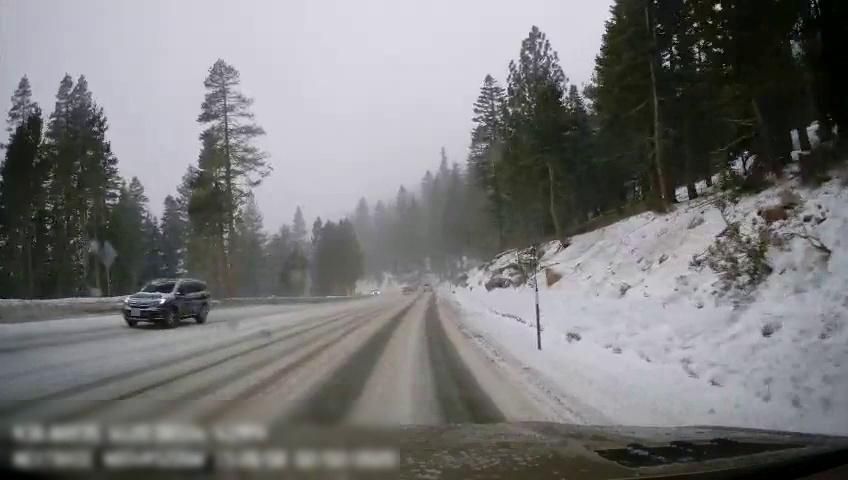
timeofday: Day
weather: Snowy
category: Drivable Space
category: Vehicles | SUV
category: Vehicles | Van
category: Vehicles | Car
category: Vehicles | SUV